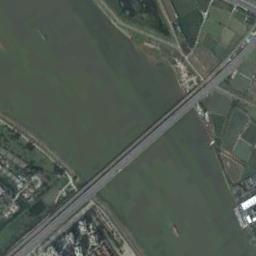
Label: bridge